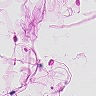
Metastatic tissue present: no